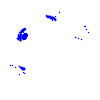
Particle: electron